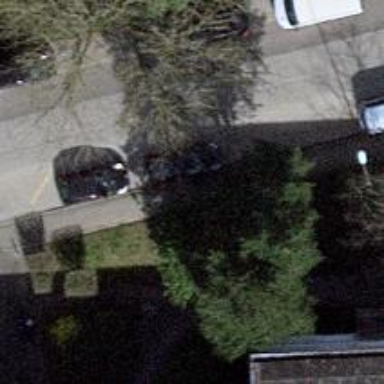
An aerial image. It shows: Evergreen tree with needle-leaved leaves.